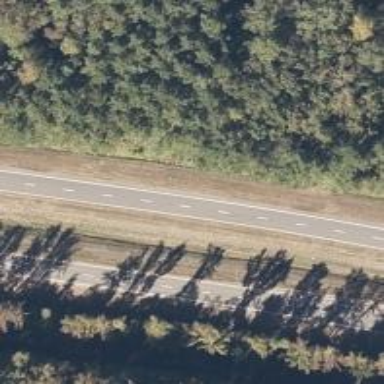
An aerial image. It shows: Asphalt road classified as trunk highway.